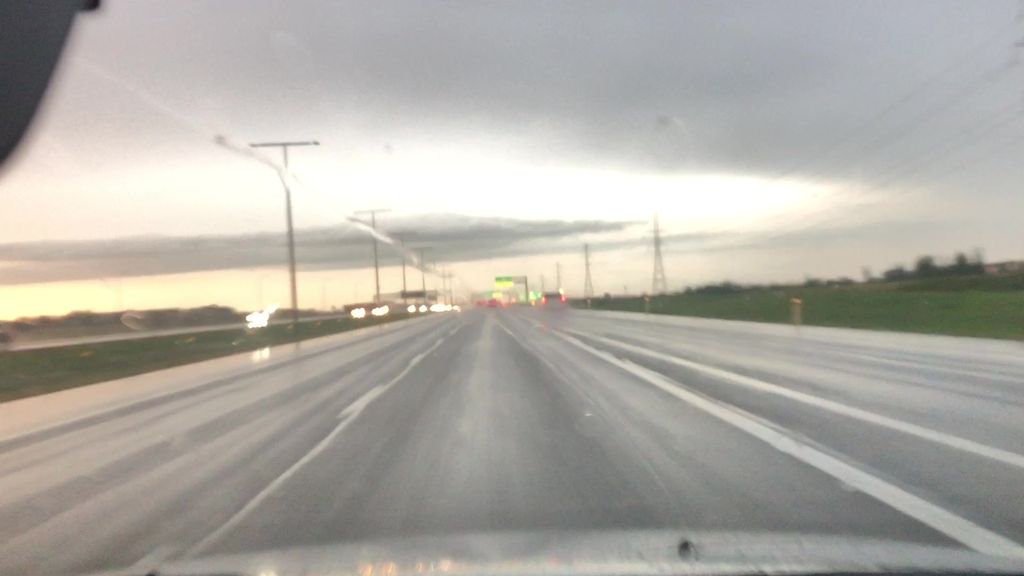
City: edmonton